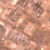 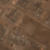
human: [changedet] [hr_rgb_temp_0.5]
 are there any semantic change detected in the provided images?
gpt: Everything remains the same.